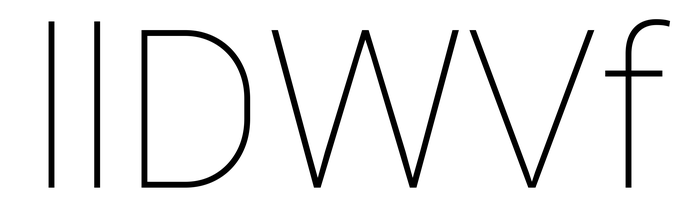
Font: Roboto_Thin